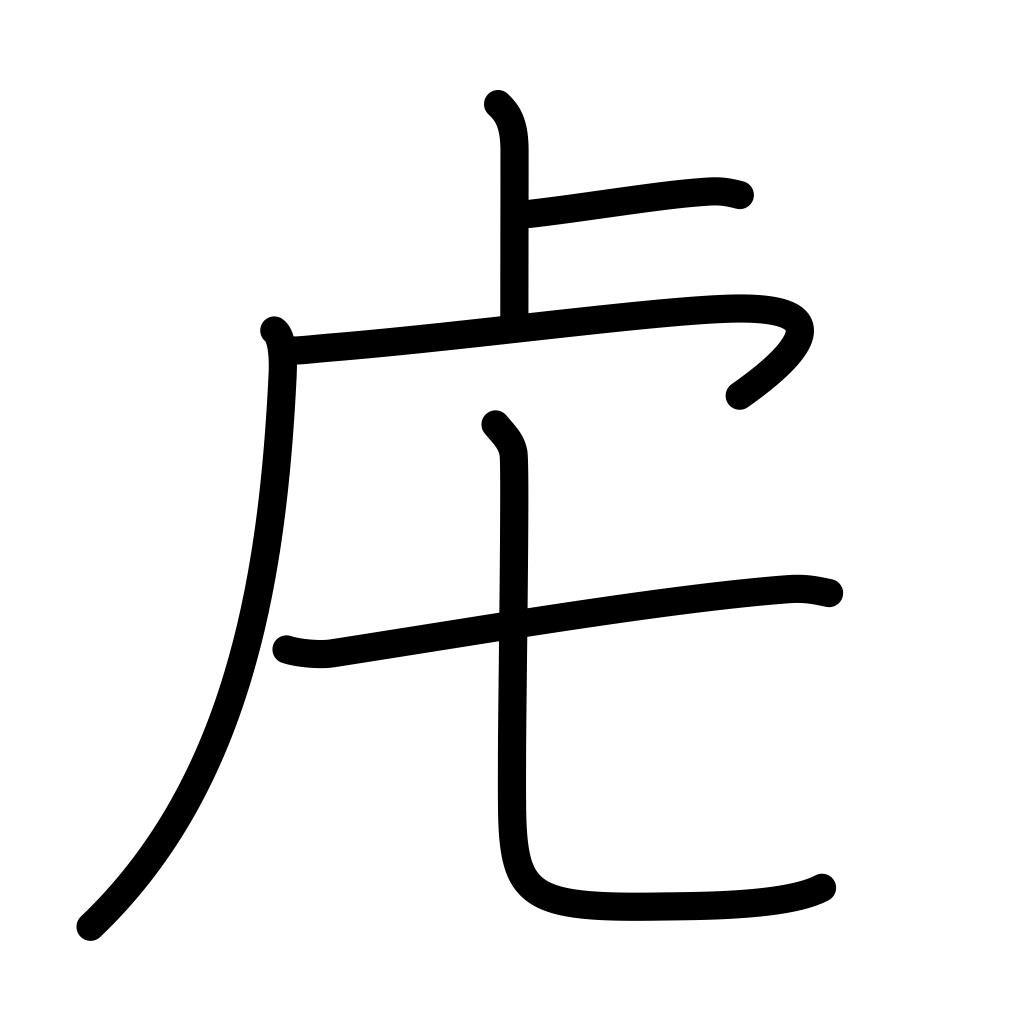
Meaning: tiger spots, mottled